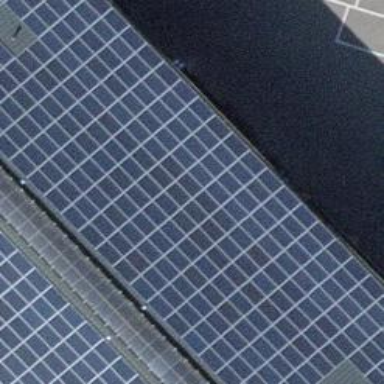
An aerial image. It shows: Solar power generator using photovoltaic method with solar photovoltaic panel types.